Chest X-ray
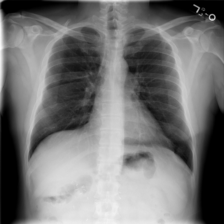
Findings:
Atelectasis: negative
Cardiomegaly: negative
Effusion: negative
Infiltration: negative
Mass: negative
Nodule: negative
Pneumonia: negative
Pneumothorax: negative
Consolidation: negative
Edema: negative
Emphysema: negative
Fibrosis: negative
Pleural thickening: negative
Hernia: negative